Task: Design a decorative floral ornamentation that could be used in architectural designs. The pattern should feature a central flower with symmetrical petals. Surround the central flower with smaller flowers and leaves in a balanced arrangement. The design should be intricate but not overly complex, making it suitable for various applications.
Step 736:
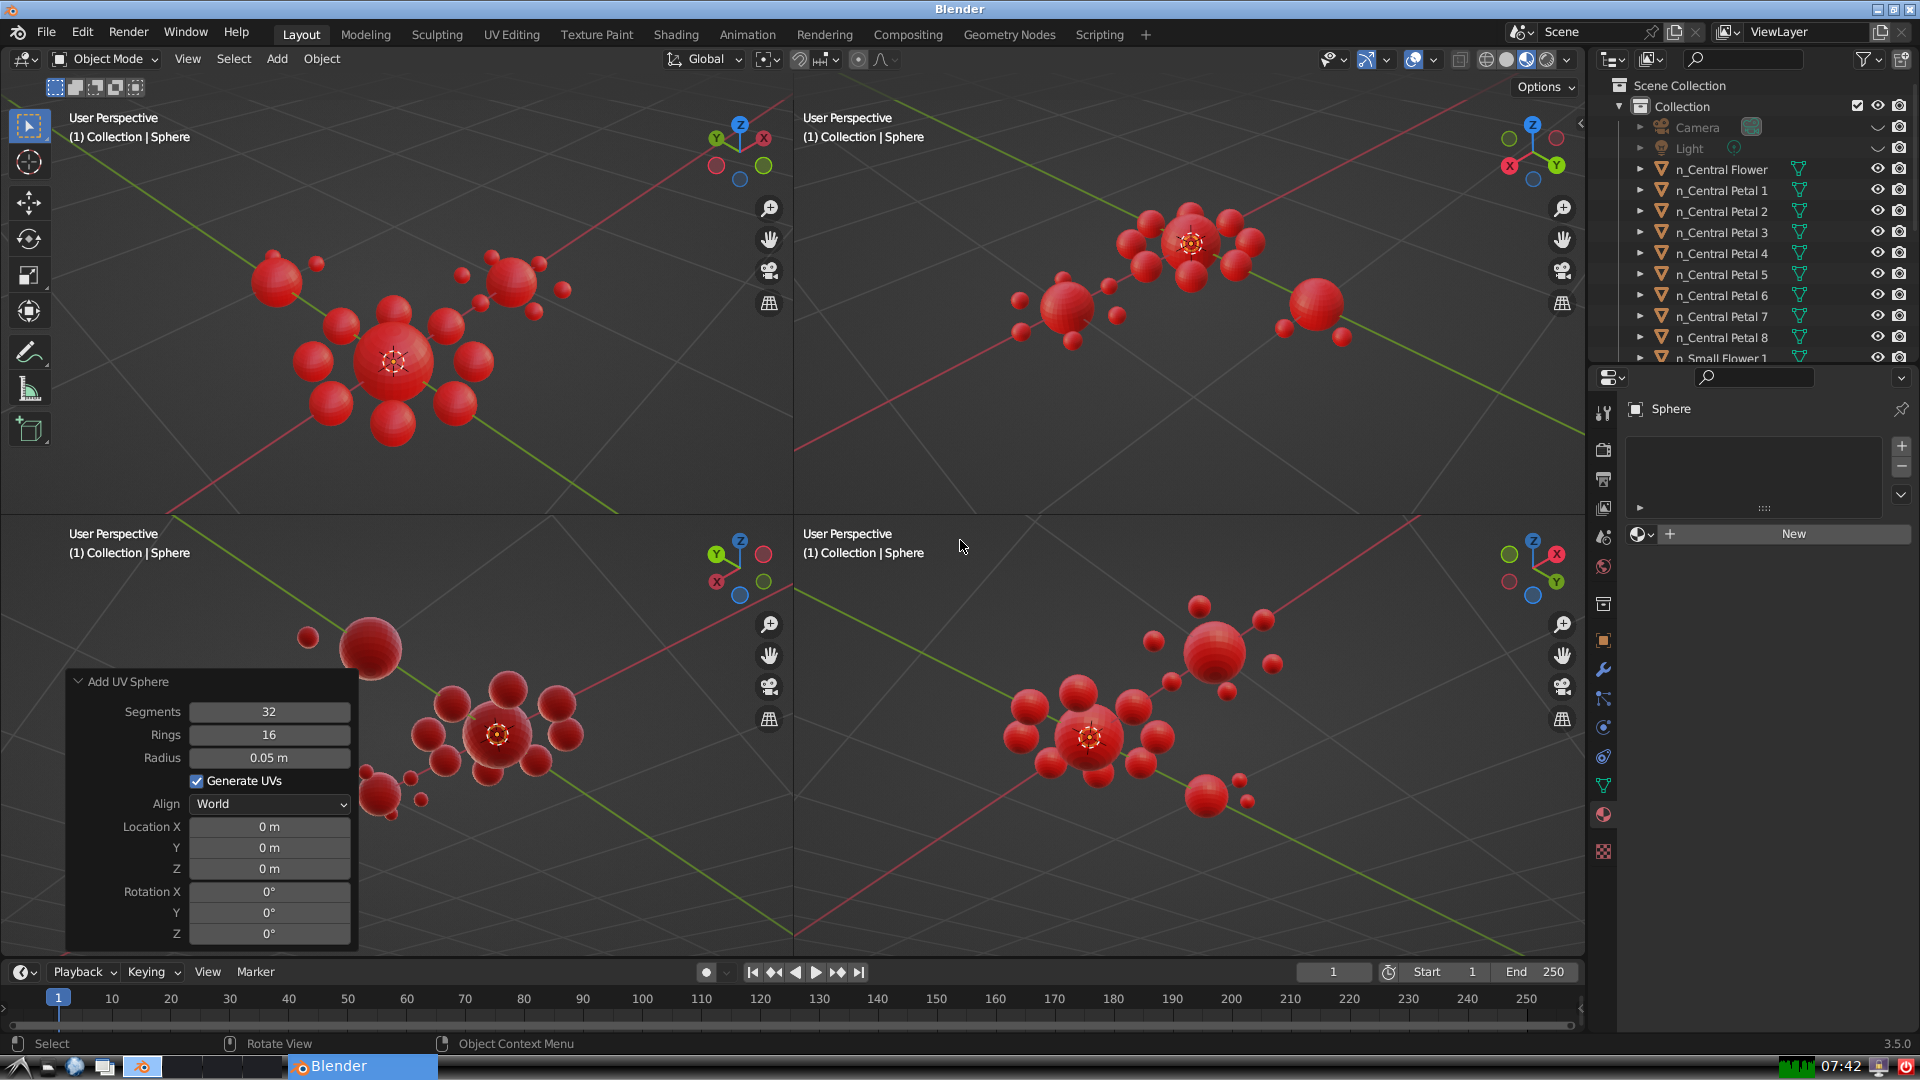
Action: {"mouse_move": [270, 827]}